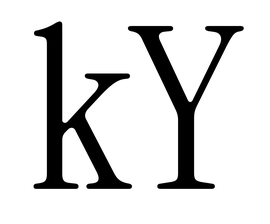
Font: InstrumentSerif-Regular